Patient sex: M
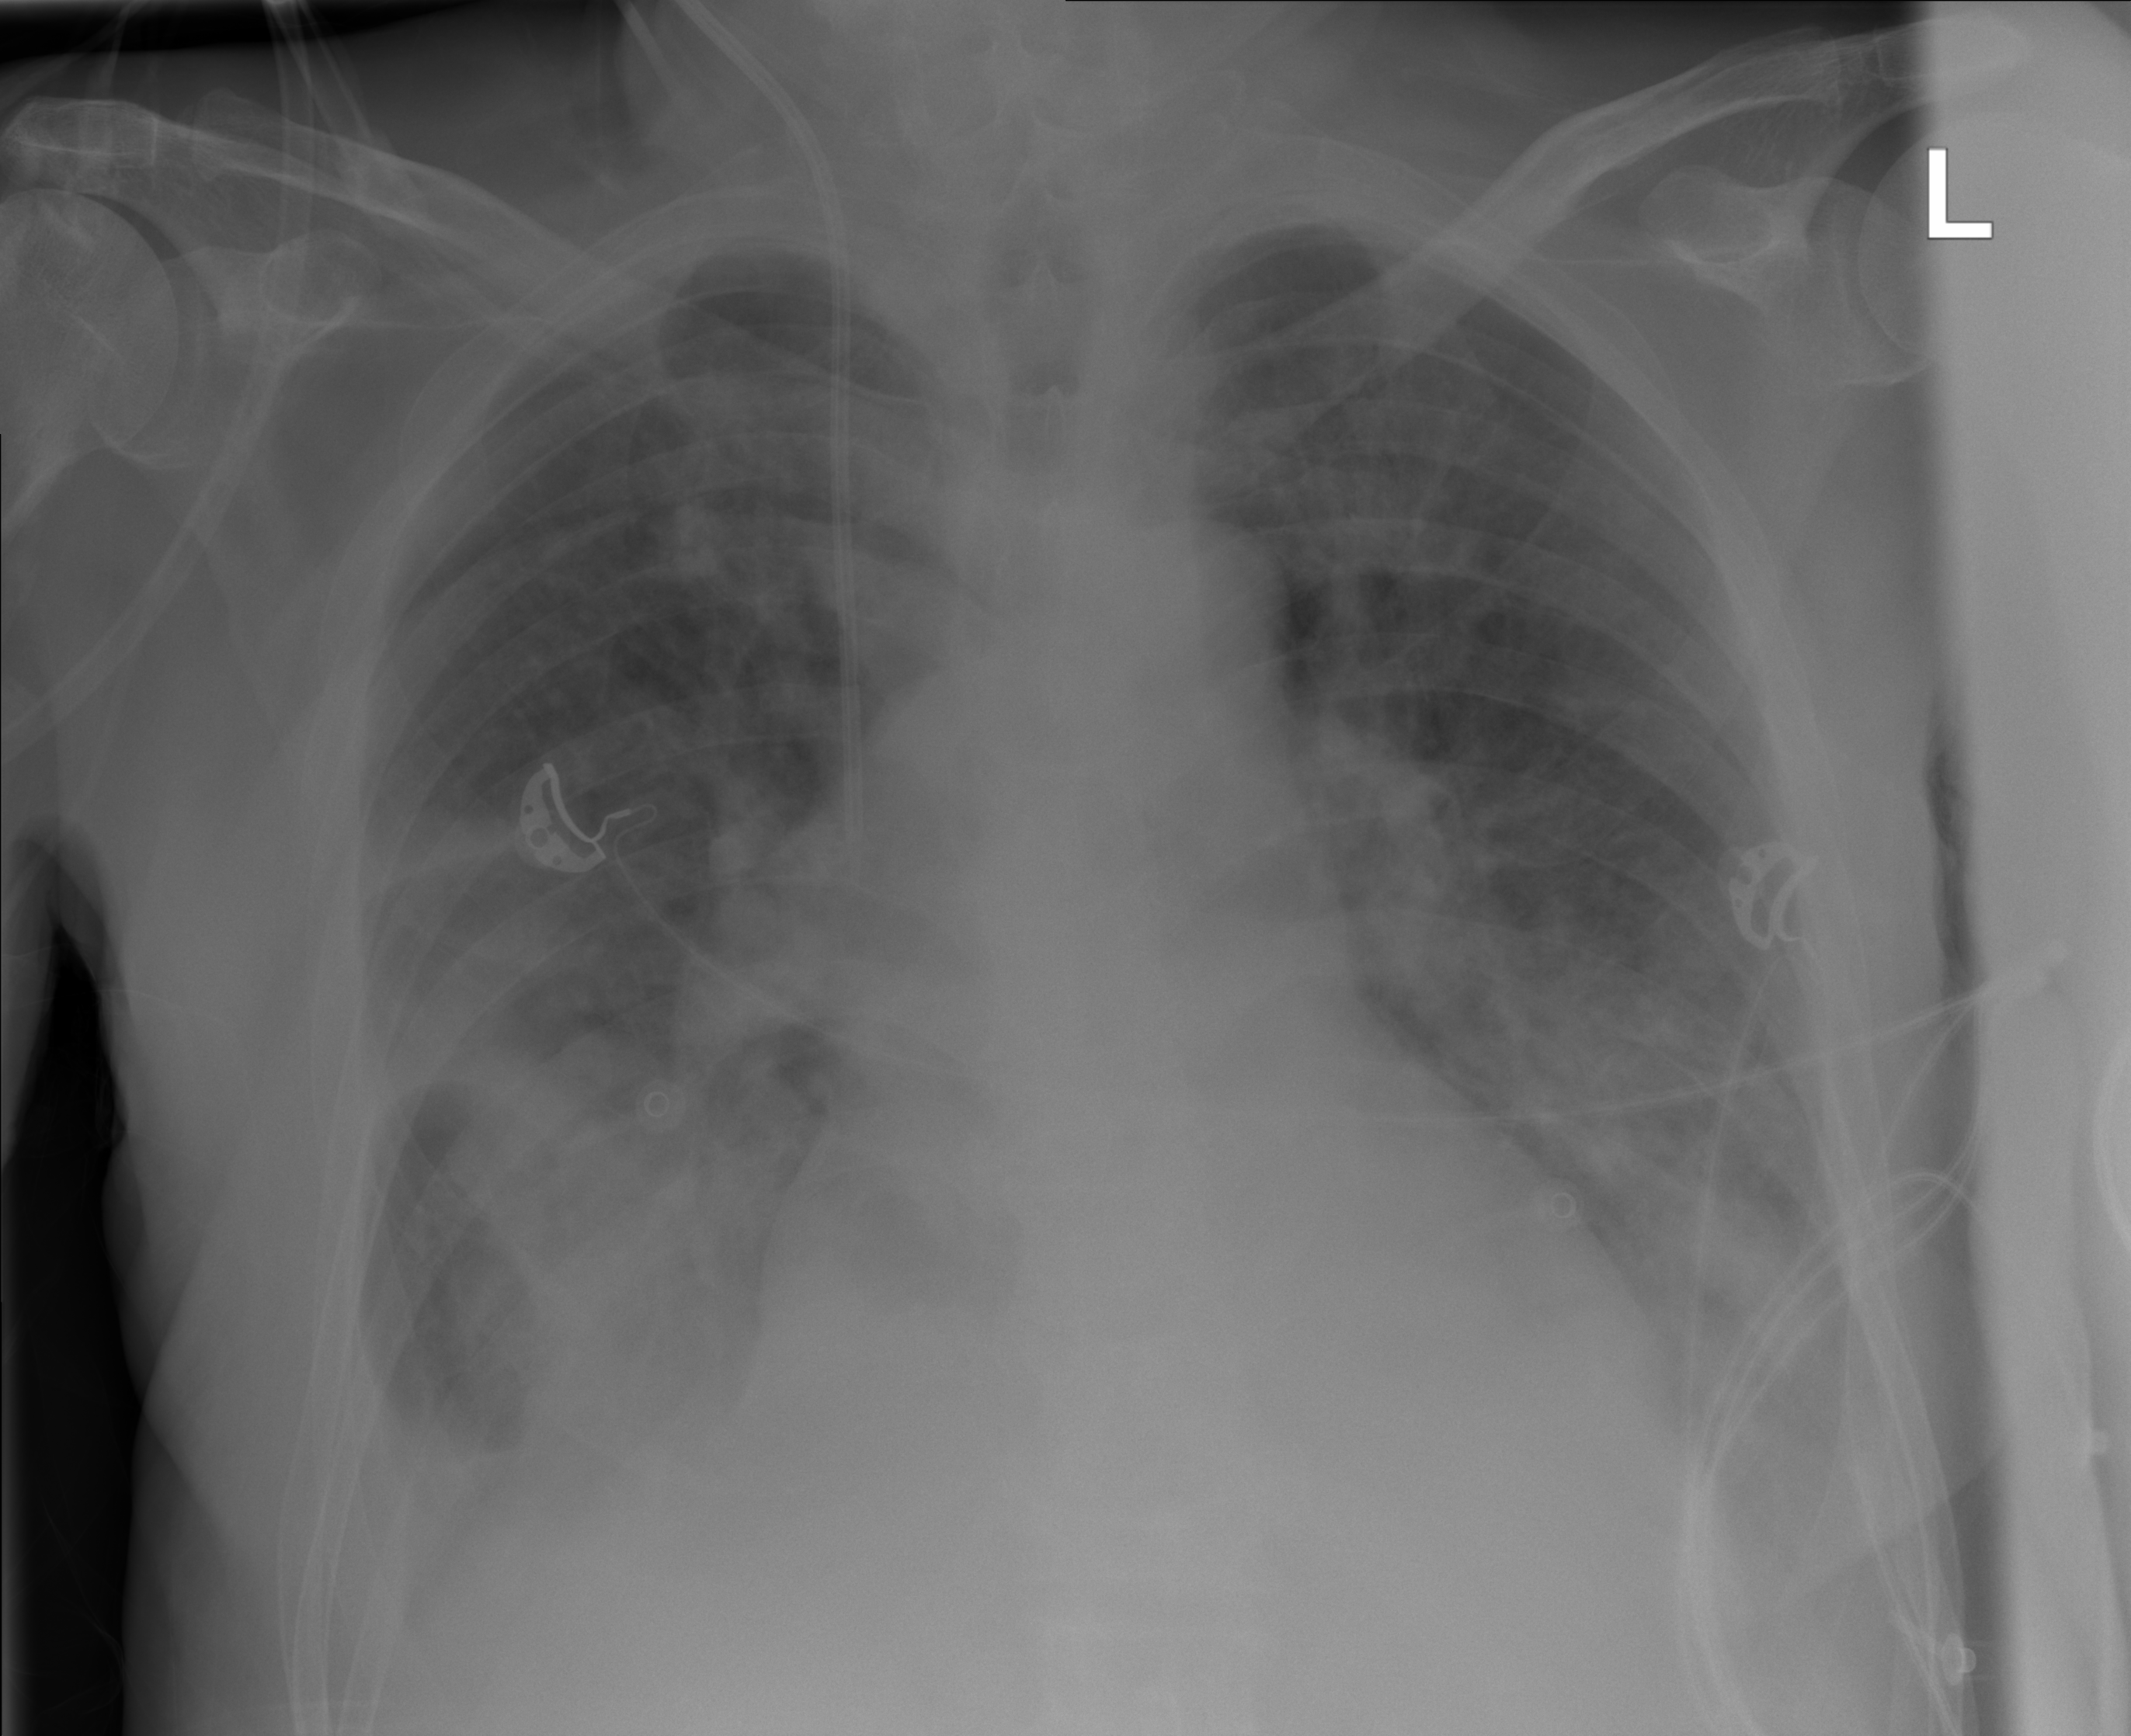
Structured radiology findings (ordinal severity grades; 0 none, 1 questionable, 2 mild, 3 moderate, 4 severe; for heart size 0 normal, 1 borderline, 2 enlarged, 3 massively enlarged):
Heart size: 2
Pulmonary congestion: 1
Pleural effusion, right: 2
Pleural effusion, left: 2
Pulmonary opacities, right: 0
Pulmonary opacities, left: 0
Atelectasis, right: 3
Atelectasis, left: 2